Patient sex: F
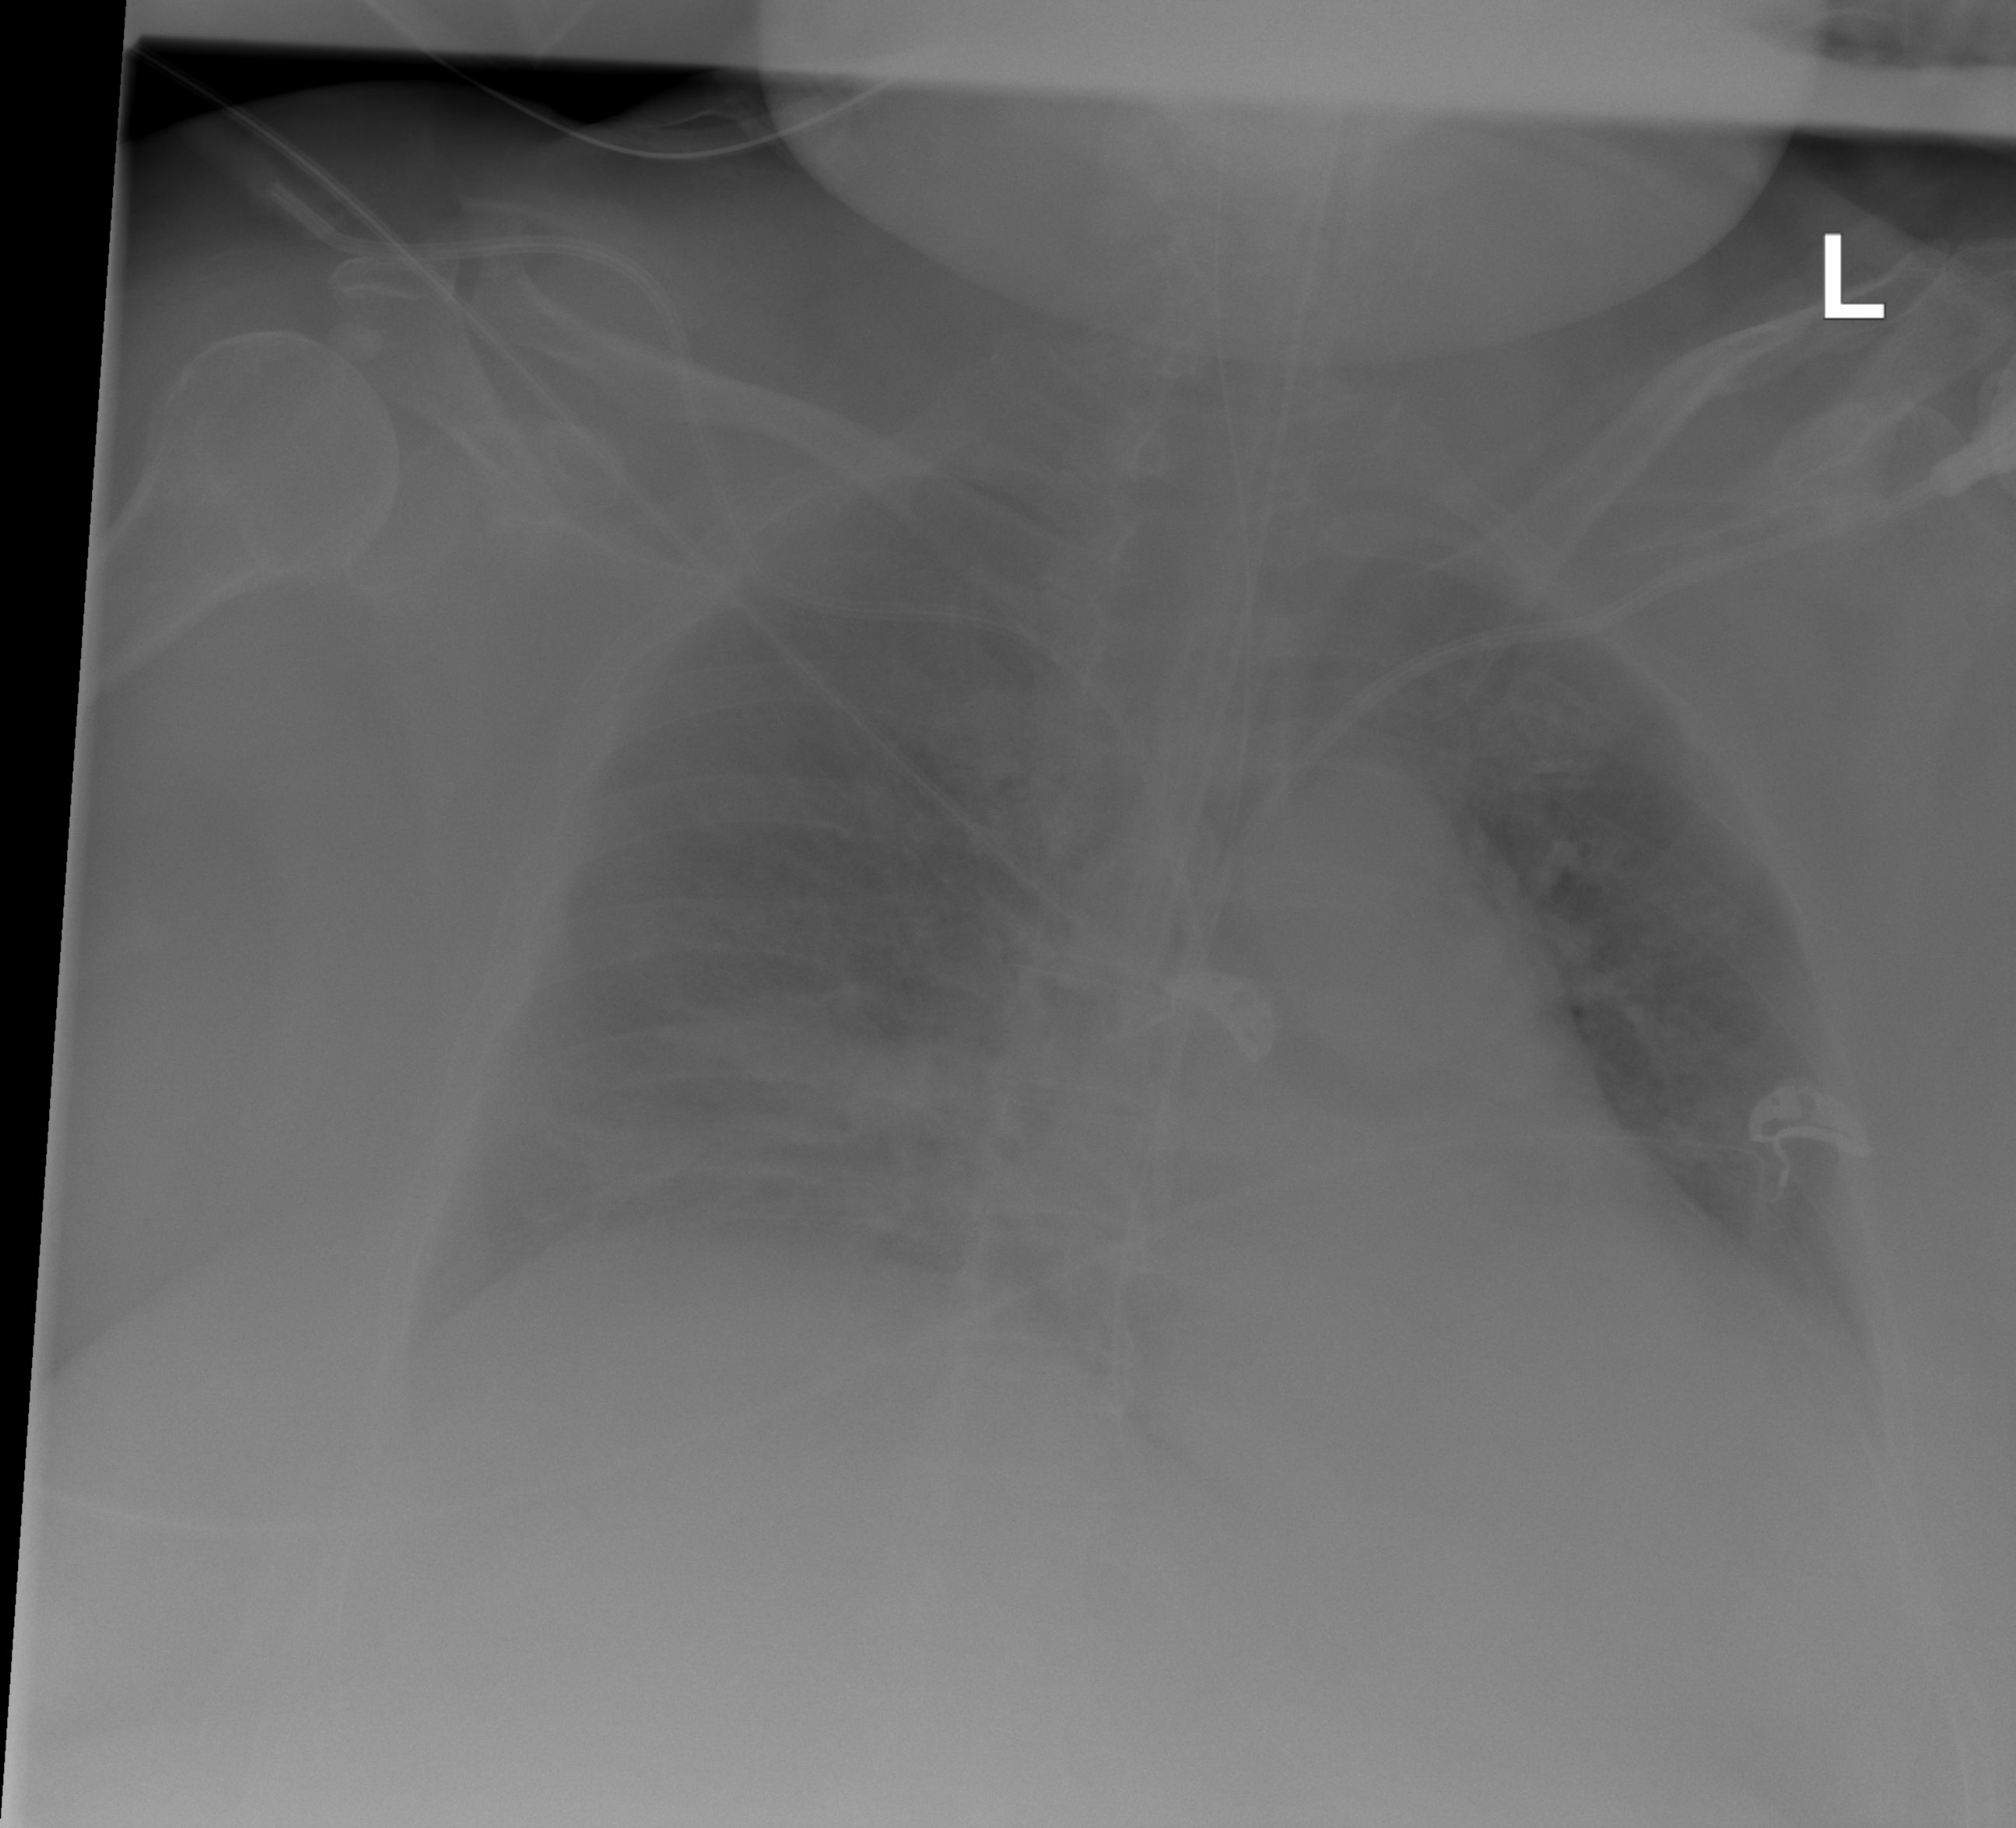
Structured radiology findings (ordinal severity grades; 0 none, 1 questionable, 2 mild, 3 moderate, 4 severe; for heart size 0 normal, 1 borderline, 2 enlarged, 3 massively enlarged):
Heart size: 2
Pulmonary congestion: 0
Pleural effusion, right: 0
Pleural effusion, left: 1
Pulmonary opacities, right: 2
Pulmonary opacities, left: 0
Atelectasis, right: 2
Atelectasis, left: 0